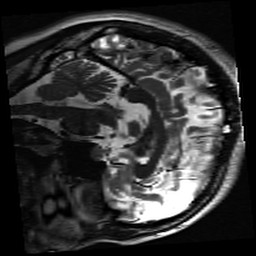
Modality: inplaneT2
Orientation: sagittal